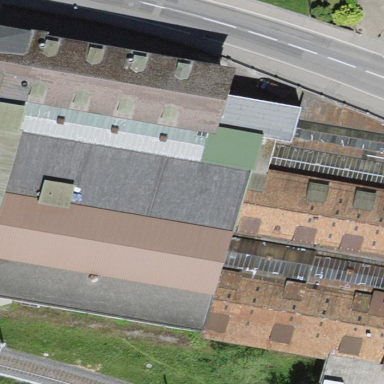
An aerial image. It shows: Industrial building.